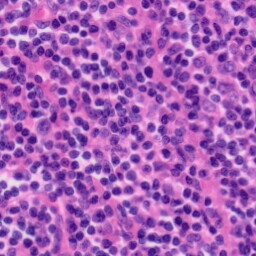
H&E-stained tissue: Tonsil